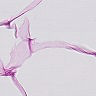
Metastatic tissue present: no